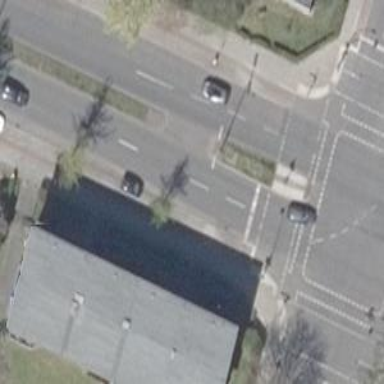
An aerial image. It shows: Road with traffic signals.